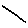
Label: line